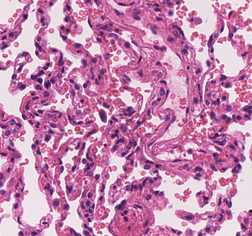
Tumor epithelial tissue: no
Tumor-associated stroma tissue: no
Normal tissue: yes